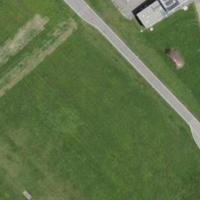
EUNIS habitat code: 57
Species observed at this site:
Cuculus canorus